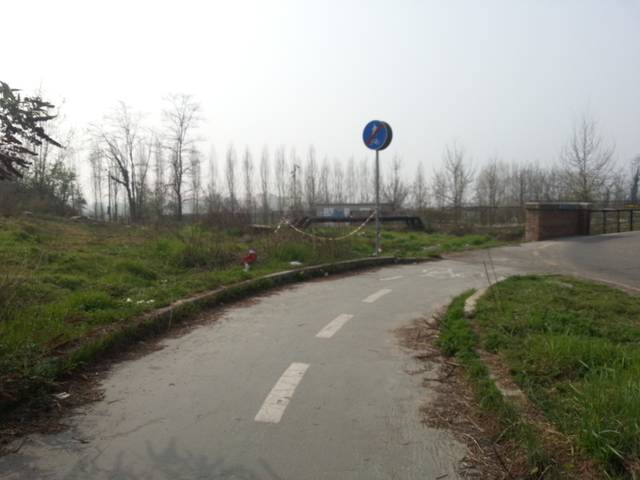
Region: Italy
Coordinates: 45.588, 9.246